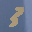
Label: 3